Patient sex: M
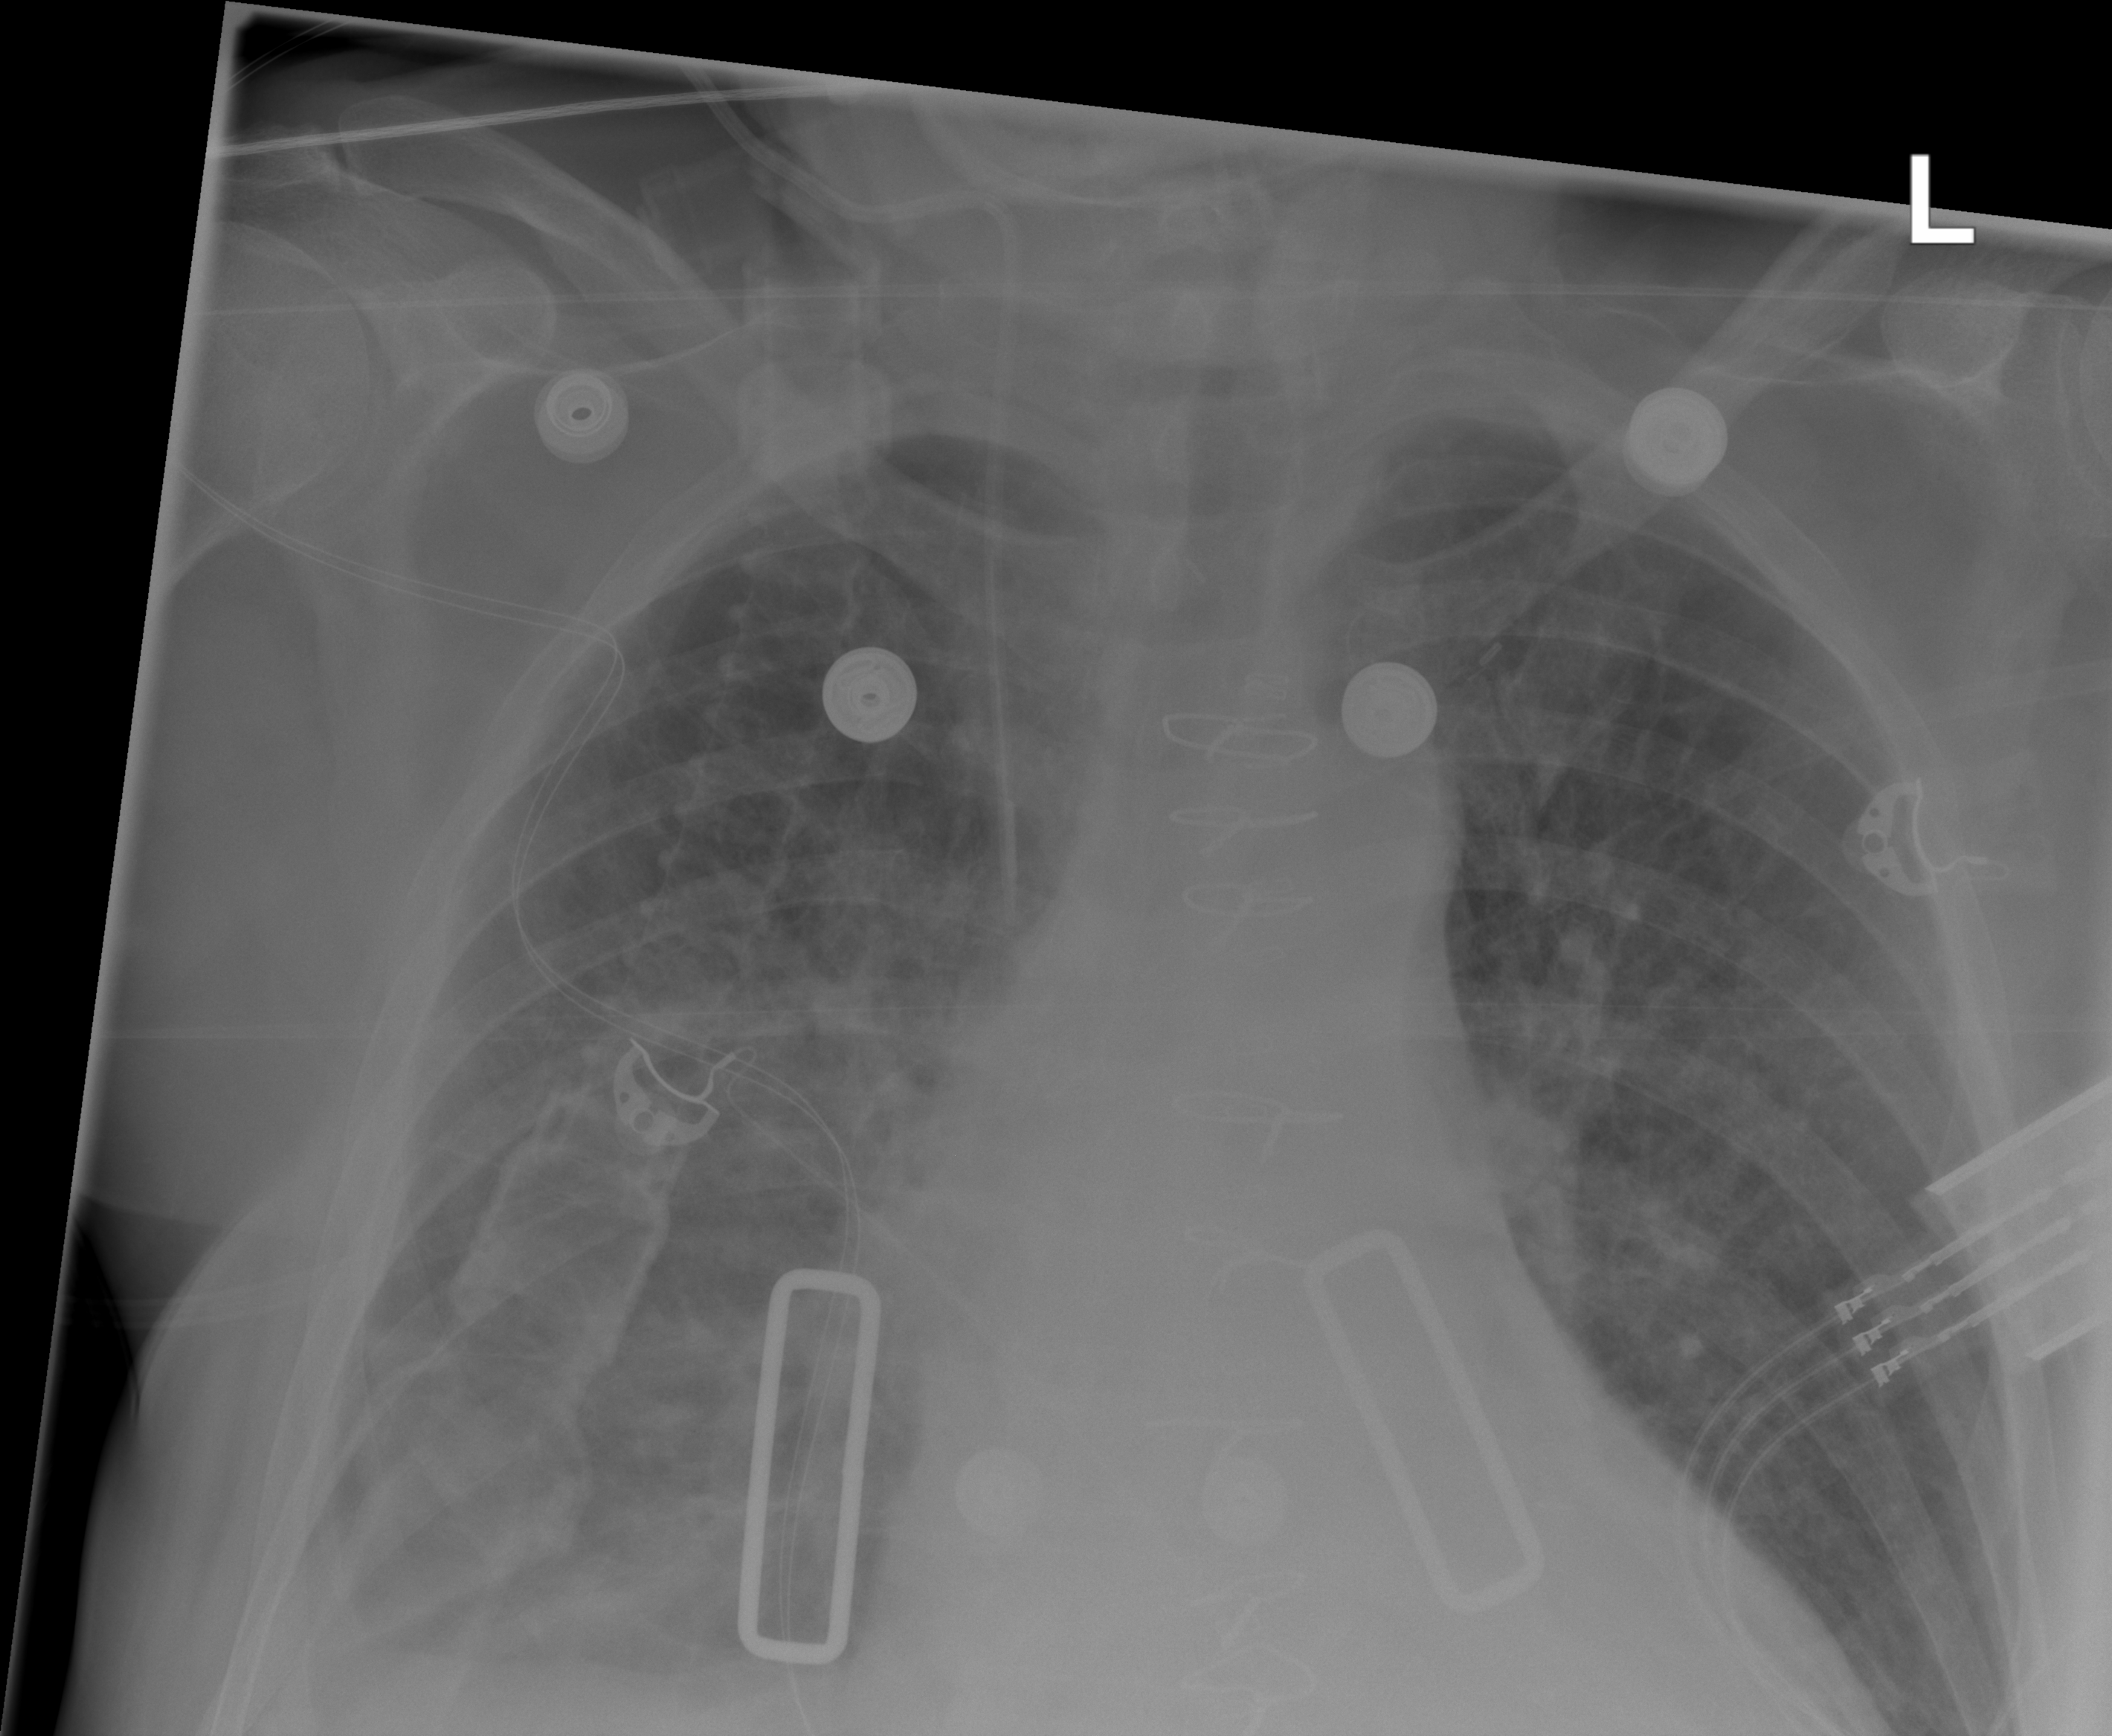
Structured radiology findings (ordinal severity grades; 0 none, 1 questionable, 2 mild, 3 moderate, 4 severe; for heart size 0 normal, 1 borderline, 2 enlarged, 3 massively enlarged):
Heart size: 1
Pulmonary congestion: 0
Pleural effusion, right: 2
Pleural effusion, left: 0
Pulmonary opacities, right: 0
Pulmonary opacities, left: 0
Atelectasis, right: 2
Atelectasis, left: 0